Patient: sex M, age 46
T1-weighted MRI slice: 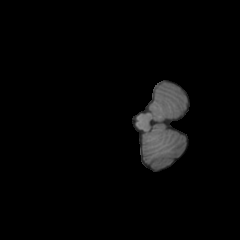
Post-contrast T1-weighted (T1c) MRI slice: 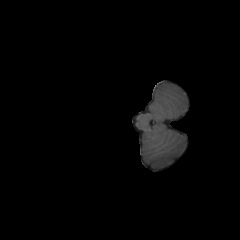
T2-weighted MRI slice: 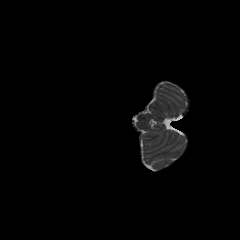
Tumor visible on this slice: no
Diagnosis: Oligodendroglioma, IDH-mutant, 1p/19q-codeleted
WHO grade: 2